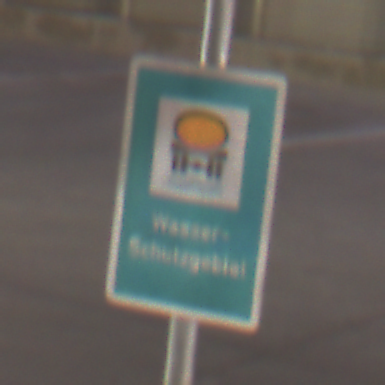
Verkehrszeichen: Wasserschutzgebiet
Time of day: SunriseSunset
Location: Outdoor (Urban)
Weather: PartlyCloudy
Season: NotSpecified
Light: Artificial